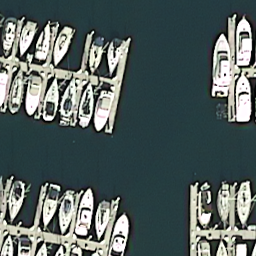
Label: harbor